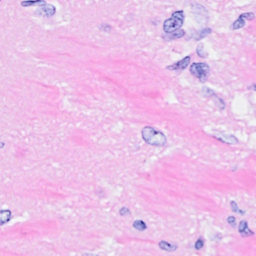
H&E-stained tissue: Breast